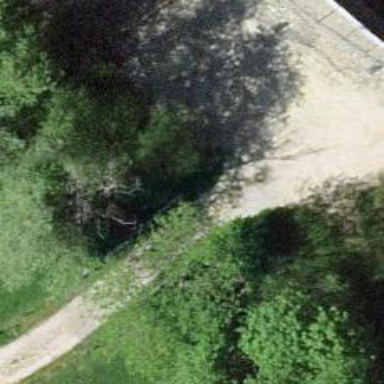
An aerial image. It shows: Culvert tunnel.